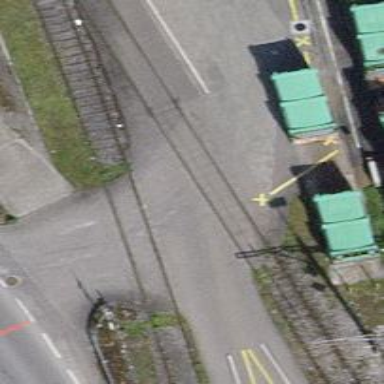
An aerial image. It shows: Railway siding with rails.